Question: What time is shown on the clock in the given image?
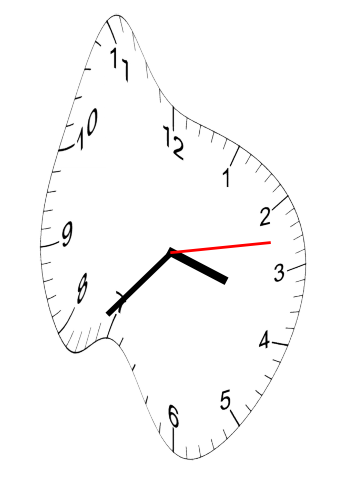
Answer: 03:37:13